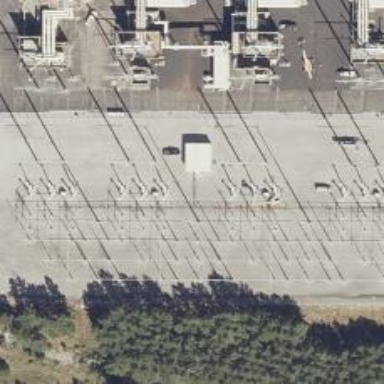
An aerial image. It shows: Switch for power supply.